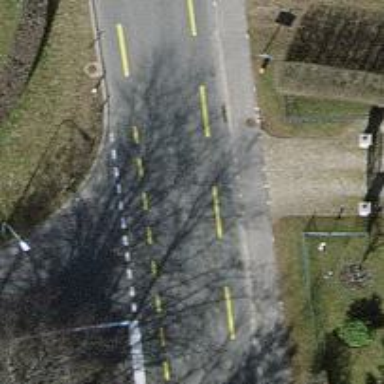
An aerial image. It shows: Tertiary road with asphalt surface including cycle lane.